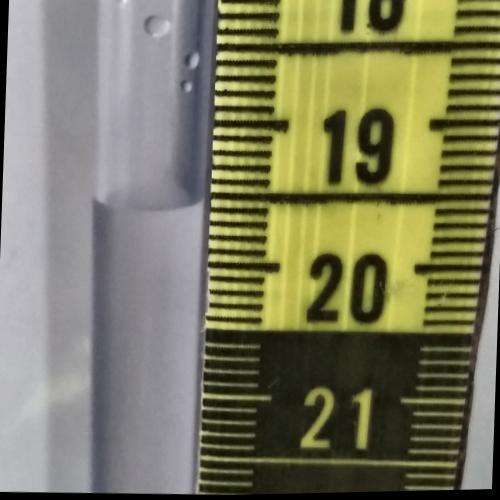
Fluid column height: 19.5 cm